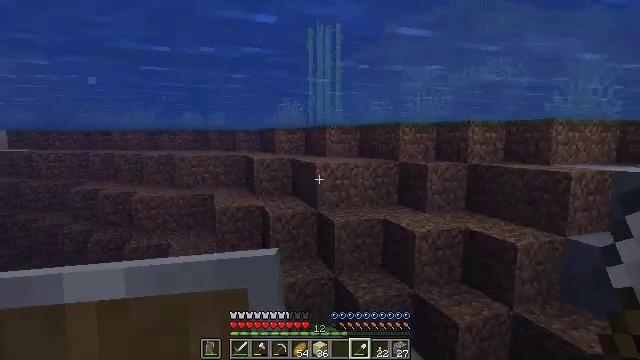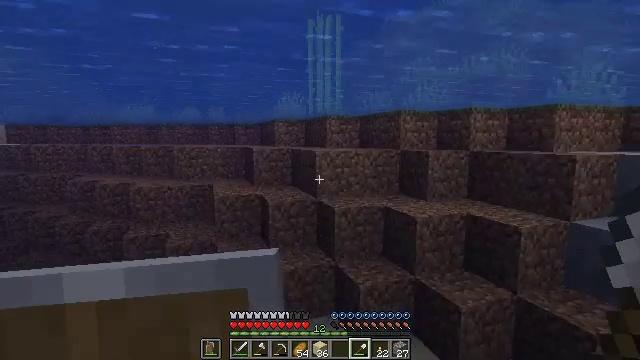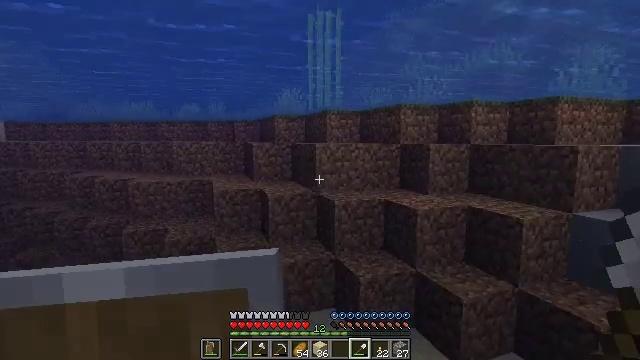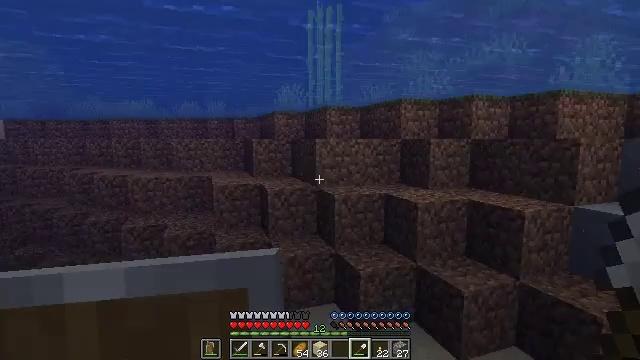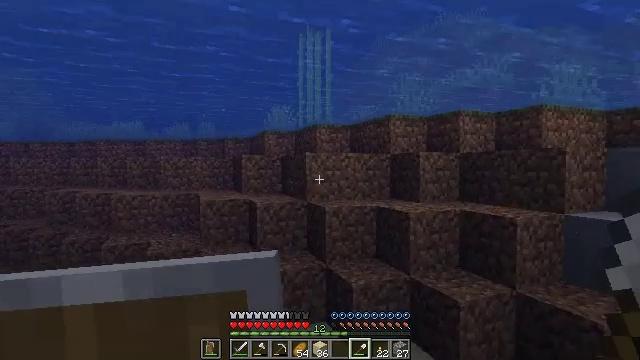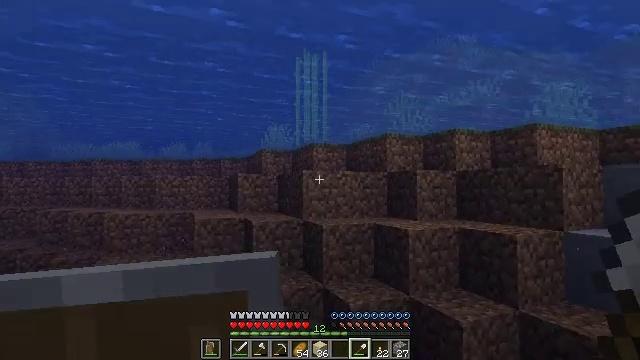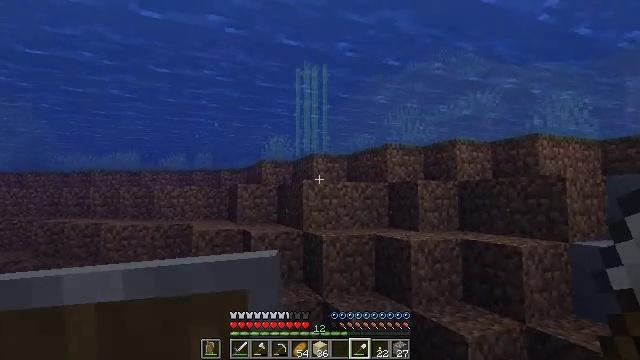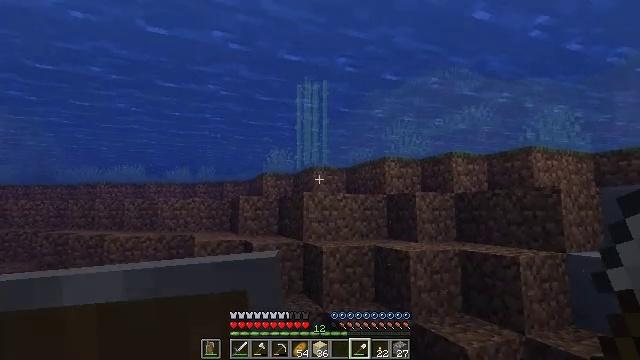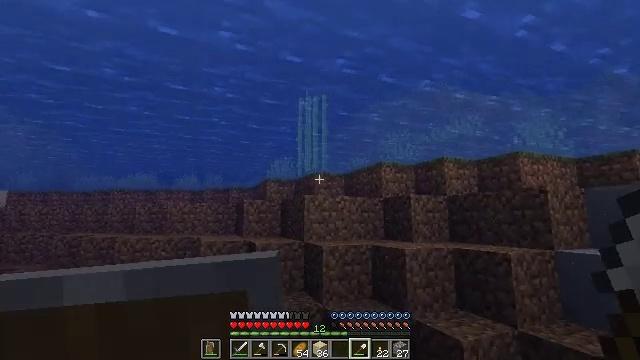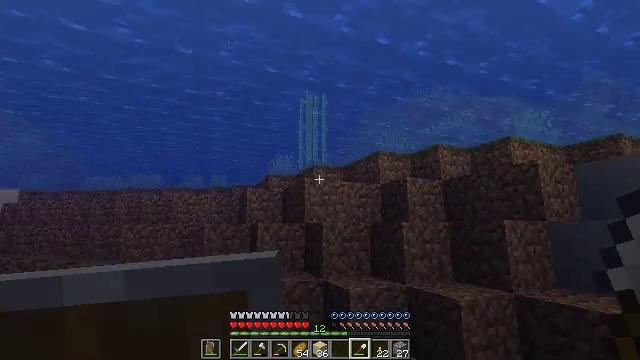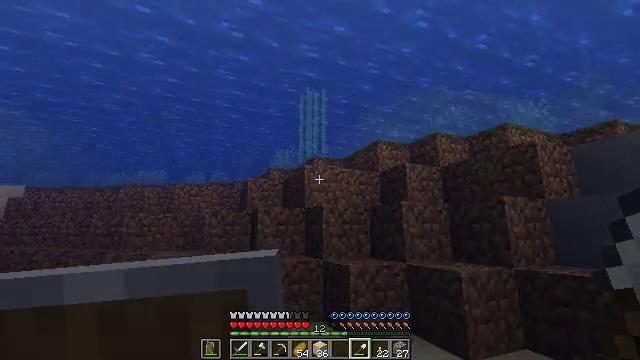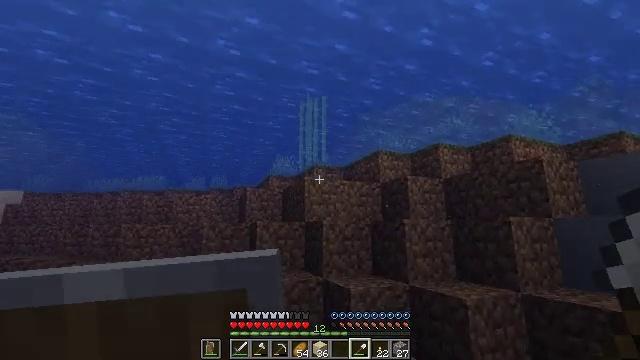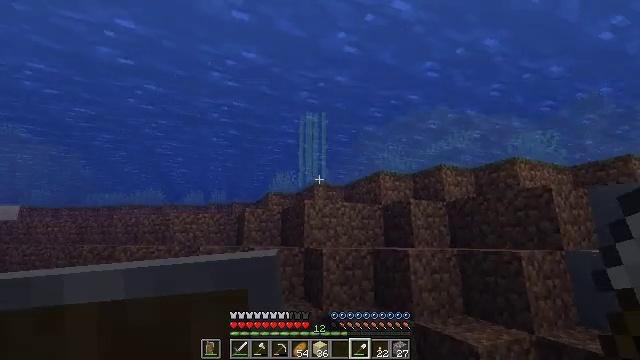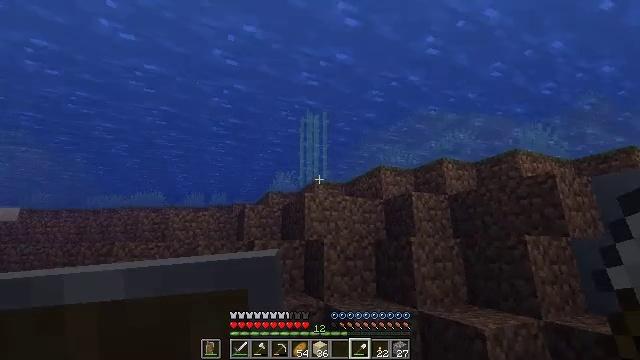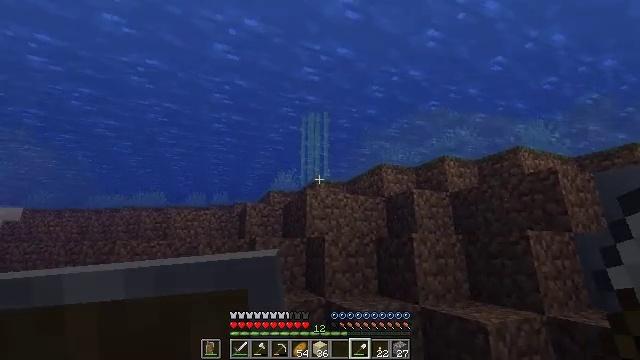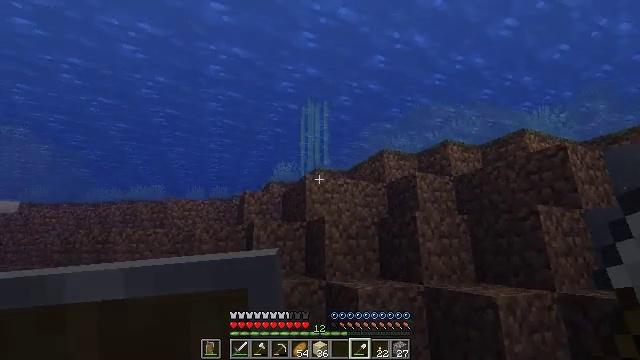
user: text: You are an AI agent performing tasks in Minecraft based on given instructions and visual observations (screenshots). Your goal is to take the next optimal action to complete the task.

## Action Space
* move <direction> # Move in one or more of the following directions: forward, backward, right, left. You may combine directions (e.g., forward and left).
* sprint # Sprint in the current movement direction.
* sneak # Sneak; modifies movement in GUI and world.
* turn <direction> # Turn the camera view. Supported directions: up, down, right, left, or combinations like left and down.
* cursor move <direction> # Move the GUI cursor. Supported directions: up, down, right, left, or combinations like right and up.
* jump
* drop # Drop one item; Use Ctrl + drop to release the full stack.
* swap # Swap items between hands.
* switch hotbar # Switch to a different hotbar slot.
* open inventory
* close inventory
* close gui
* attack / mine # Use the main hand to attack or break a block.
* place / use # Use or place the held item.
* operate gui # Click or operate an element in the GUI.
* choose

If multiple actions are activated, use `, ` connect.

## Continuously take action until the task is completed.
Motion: motion action
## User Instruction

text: Harvest sugar cane from the plant.
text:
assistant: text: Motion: move forward, sneak
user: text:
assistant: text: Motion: move forward, sneak
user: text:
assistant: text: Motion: move forward, sneak
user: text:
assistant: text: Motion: move forward, turn right and up
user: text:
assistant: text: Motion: move forward, turn up
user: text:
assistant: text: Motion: move forward, sprint, turn up
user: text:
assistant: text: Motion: move forward, sprint, turn up
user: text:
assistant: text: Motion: move forward, sprint, turn up
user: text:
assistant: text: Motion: move forward, turn up
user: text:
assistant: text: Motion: move forward
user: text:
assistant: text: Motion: move forward
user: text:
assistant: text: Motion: move forward, turn up
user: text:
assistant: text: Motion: move forward, turn up
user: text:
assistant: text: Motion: move forward
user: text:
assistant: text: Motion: move forward
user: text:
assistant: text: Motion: move forward
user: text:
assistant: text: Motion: move forward
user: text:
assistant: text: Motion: move forward
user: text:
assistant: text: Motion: move forward
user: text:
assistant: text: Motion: move forward
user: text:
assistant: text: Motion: move forward
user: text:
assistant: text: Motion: move forward
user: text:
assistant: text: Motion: move forward, turn up
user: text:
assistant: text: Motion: move forward
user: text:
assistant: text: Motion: move forward
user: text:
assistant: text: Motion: move forward
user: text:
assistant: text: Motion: move forward
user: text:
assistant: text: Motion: move forward
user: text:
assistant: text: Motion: move forward
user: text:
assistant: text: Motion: move forward